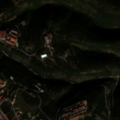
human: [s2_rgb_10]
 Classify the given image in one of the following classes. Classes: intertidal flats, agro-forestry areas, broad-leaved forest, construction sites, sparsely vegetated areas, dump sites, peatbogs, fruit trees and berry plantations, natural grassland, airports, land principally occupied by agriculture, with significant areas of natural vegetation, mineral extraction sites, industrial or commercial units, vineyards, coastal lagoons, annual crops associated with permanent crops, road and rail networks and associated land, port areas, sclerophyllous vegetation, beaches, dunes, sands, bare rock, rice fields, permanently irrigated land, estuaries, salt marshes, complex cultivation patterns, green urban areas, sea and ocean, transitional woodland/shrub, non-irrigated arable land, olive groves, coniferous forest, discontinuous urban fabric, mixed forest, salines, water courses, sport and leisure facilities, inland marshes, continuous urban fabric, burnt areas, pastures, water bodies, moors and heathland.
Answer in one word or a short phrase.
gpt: discontinuous urban fabric, olive groves, sclerophyllous vegetation